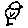
Label: bird